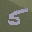
Label: 5